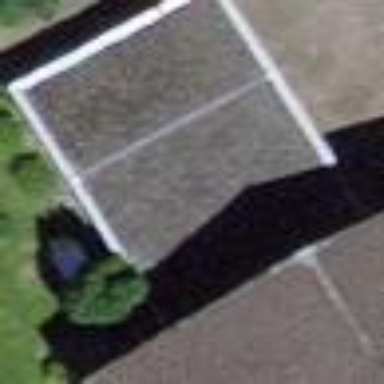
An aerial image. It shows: Garage with flat roof.